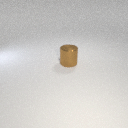
large brown metal cylinder